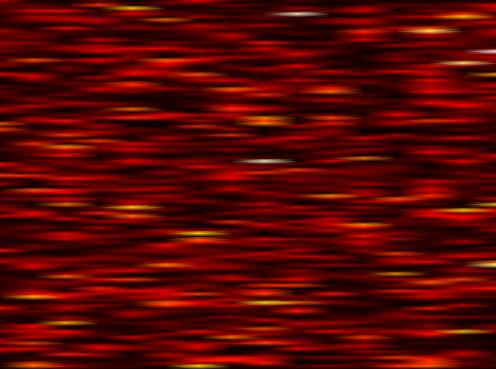
Label: FBMC